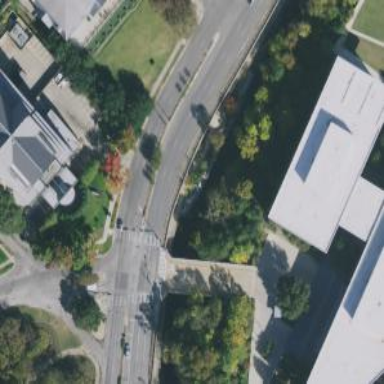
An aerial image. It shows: Secondary road with separate sidewalk.